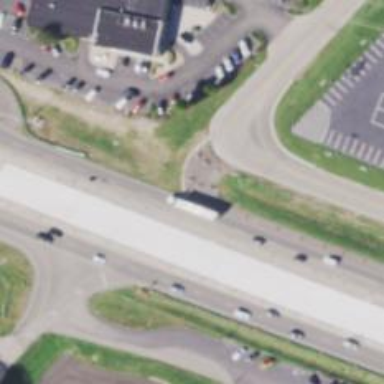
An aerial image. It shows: Trunk link highway.